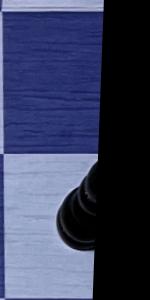
Label: Pawn_Black